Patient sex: M
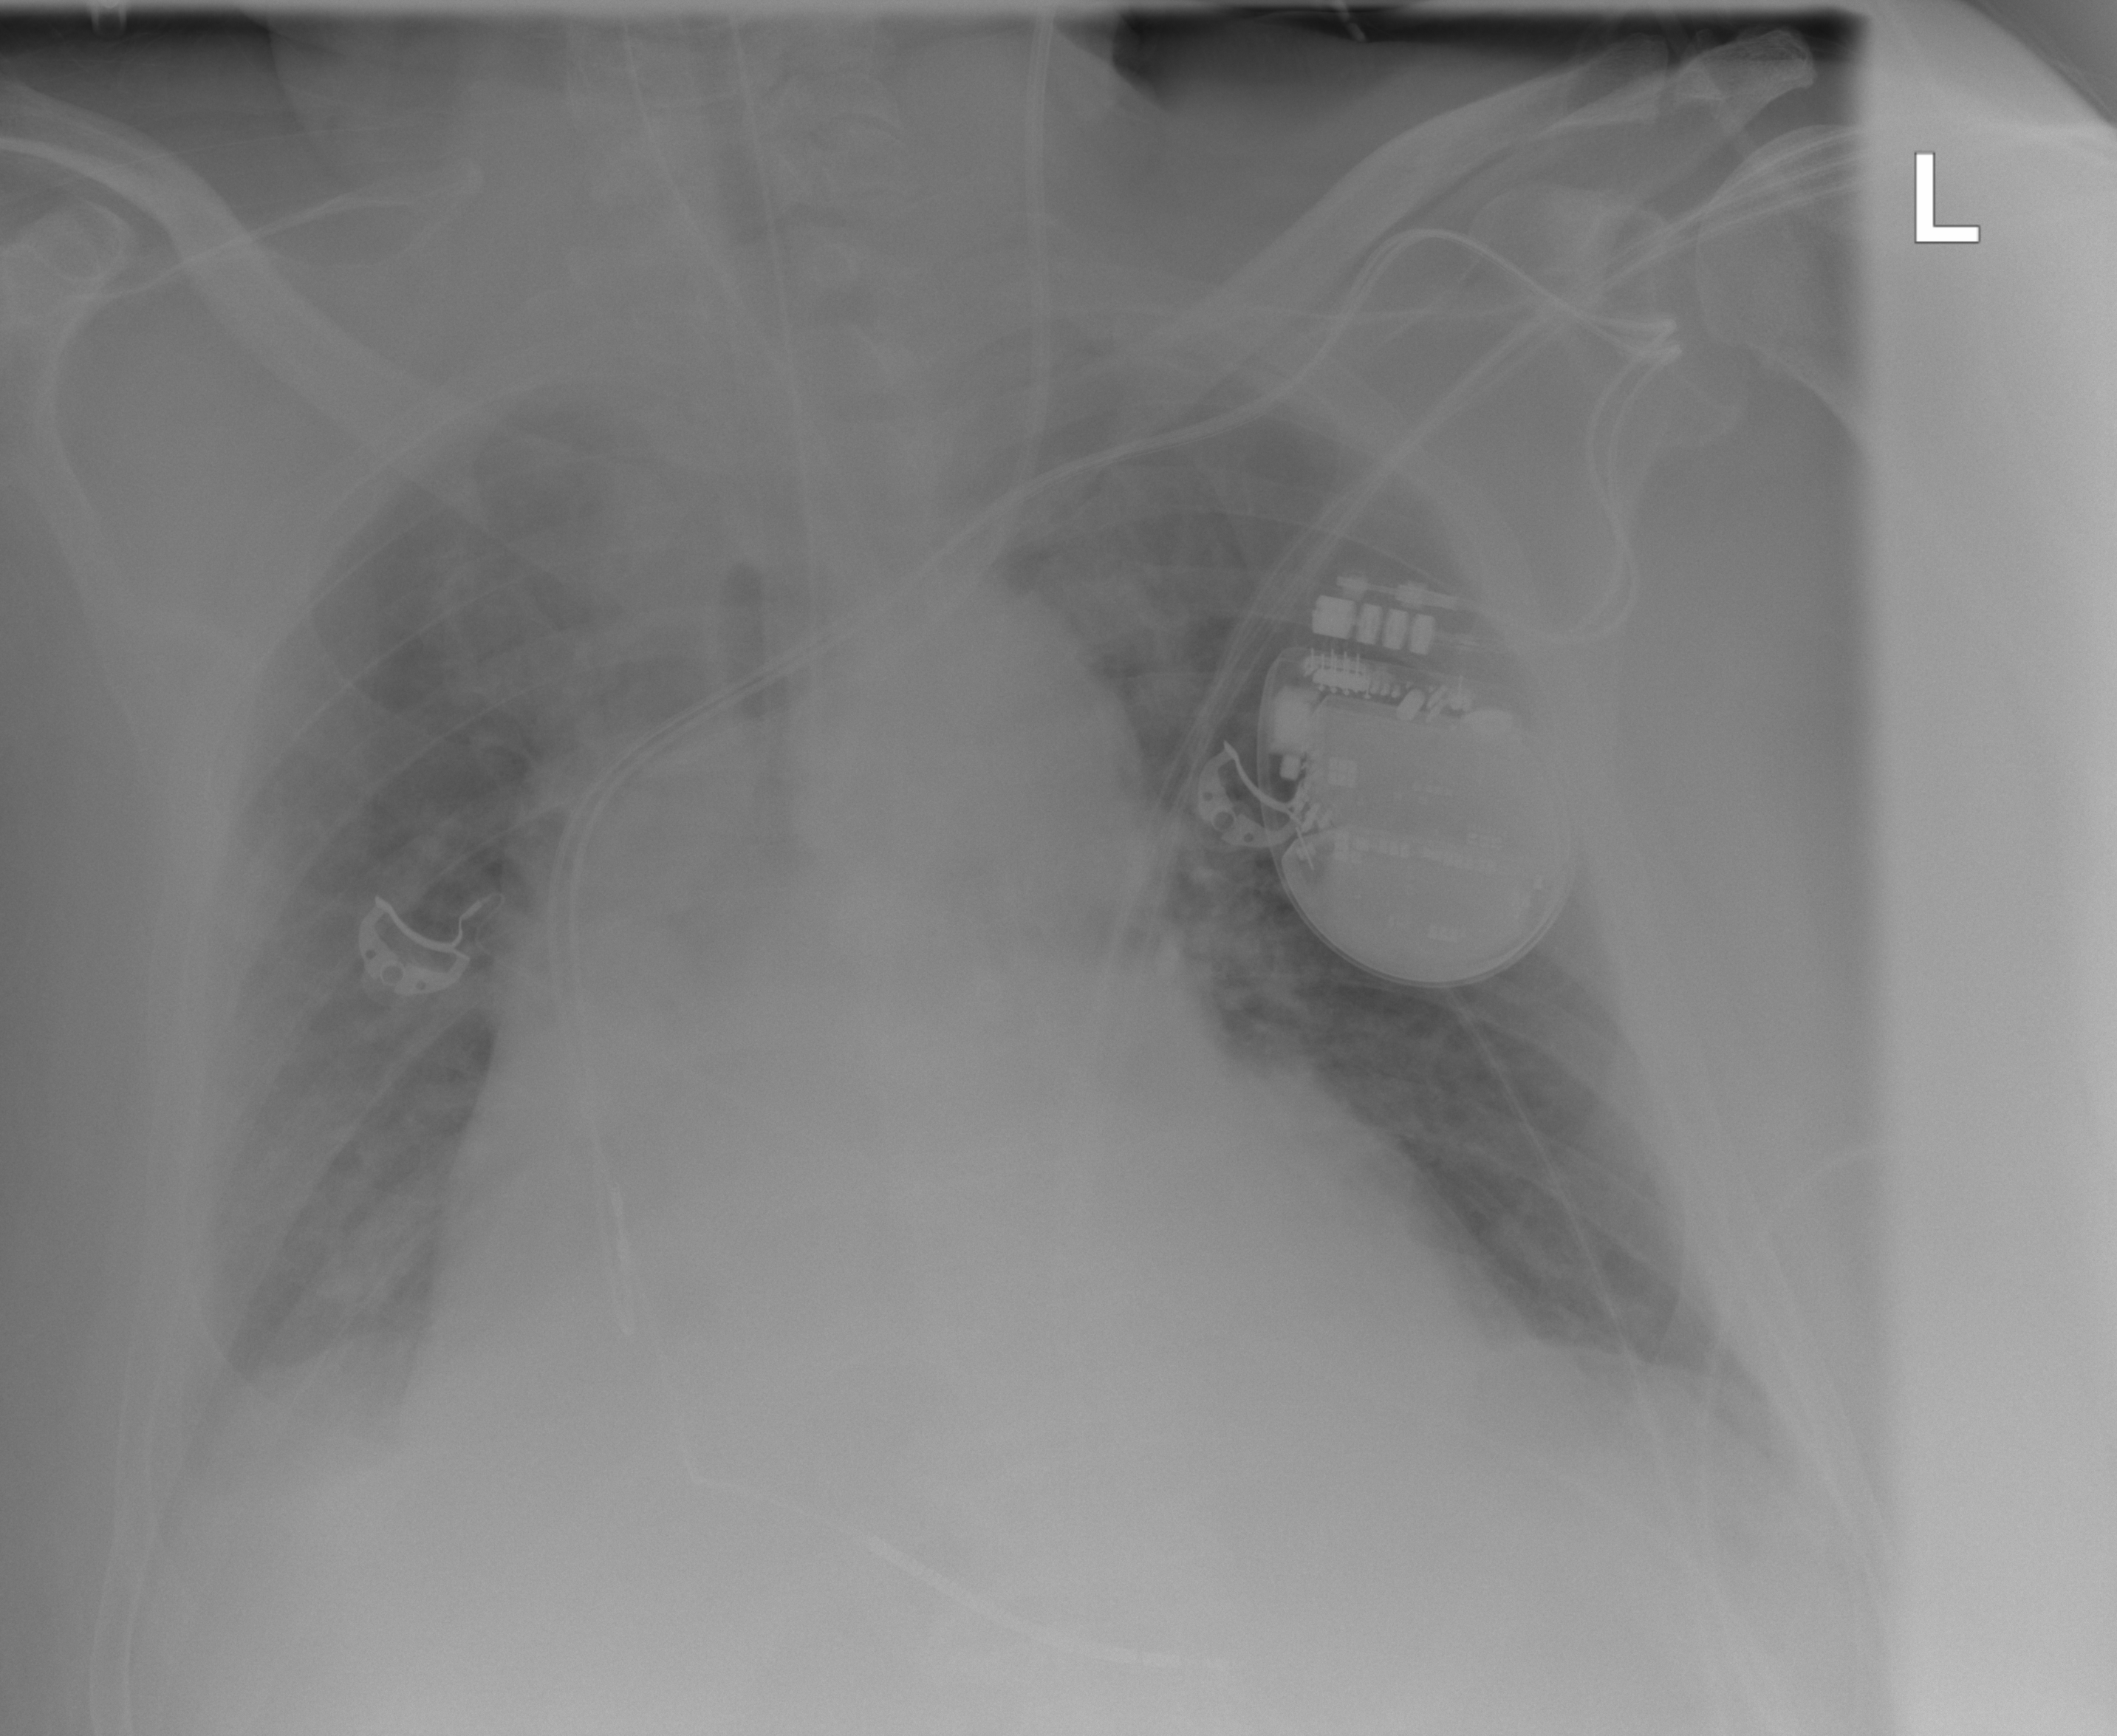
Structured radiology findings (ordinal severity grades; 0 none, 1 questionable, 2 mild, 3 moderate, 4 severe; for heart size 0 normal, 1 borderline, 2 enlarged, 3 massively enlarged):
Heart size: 3
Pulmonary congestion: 2
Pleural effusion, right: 2
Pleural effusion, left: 1
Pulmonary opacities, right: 2
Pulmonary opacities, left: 2
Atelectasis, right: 2
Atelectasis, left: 2